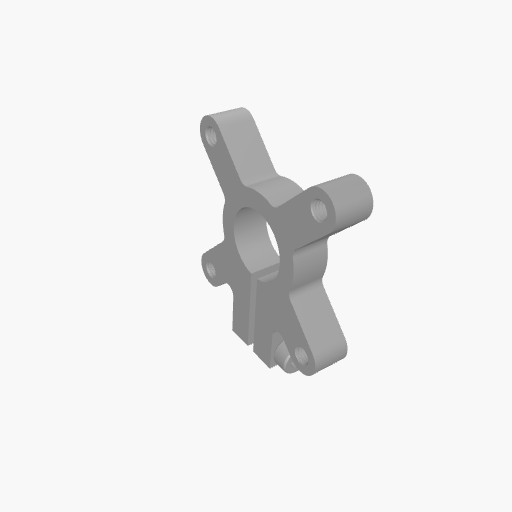
Part: ClampingHub15ID